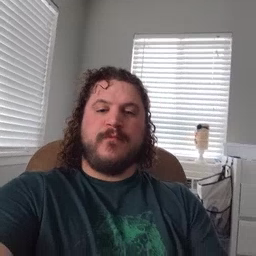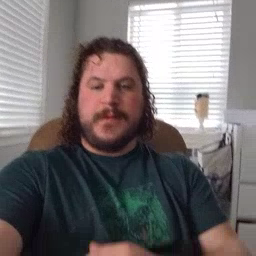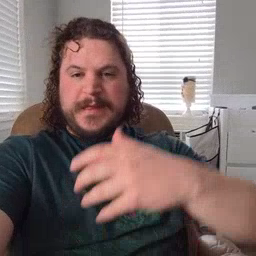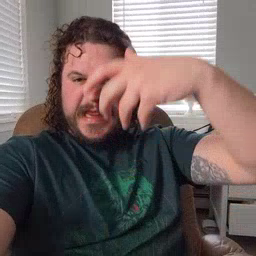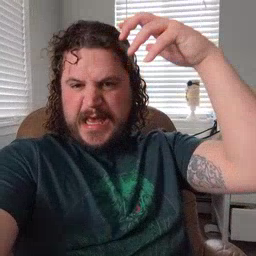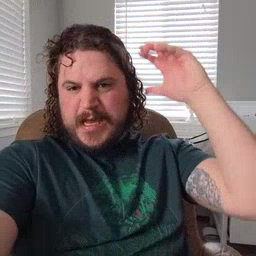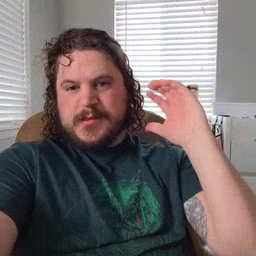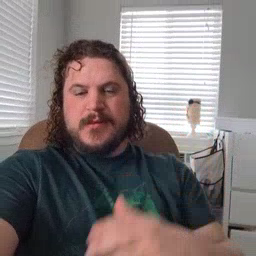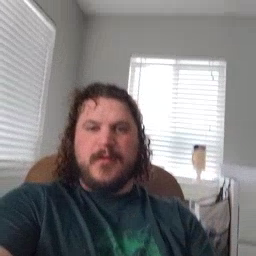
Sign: lion